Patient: sex F, age 82
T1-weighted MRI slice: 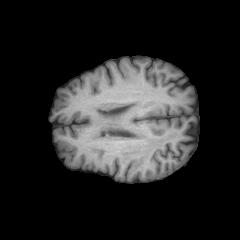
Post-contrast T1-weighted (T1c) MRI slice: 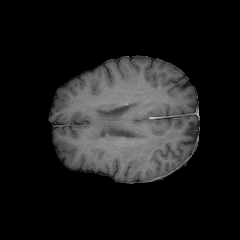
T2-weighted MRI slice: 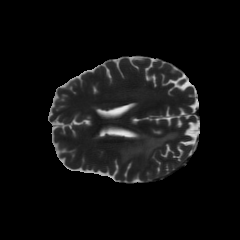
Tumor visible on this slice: yes
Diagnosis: Glioblastoma, IDH-wildtype
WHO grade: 4